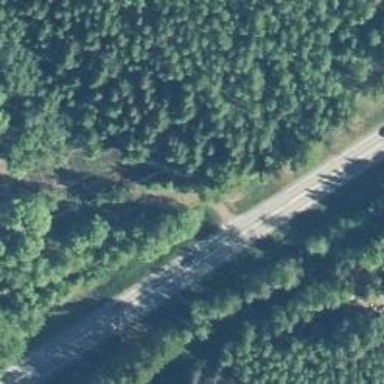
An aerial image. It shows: Asphalt trunk highway.